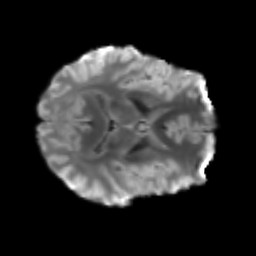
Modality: T2w
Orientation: axial
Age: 25
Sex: male
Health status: healthy
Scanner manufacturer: siemens
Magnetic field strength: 3 T
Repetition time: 3.6 s
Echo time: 0.092 s